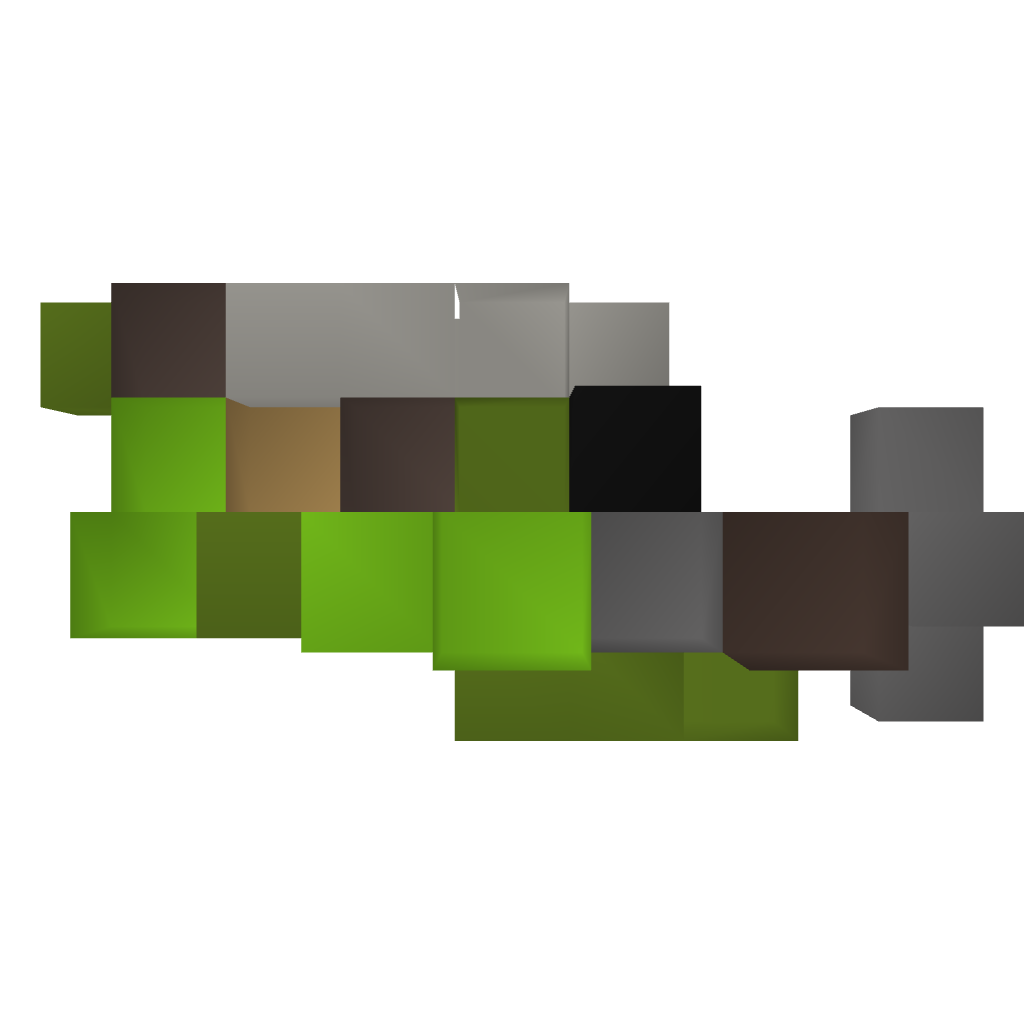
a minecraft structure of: Fighter Kn-161 A